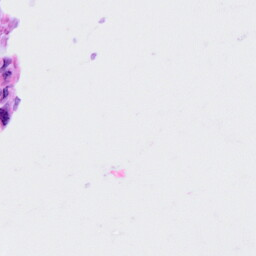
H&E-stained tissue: Cervix